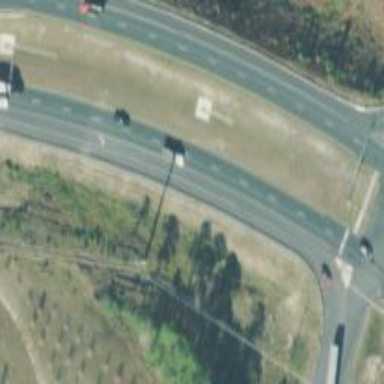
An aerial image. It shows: Trunk highway with expressway features.